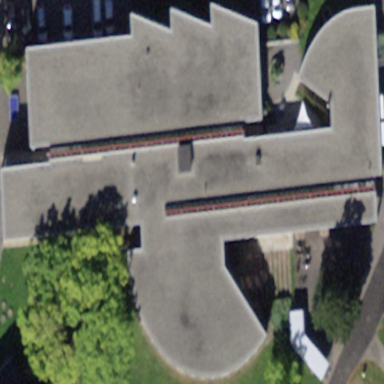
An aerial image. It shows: School building.